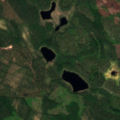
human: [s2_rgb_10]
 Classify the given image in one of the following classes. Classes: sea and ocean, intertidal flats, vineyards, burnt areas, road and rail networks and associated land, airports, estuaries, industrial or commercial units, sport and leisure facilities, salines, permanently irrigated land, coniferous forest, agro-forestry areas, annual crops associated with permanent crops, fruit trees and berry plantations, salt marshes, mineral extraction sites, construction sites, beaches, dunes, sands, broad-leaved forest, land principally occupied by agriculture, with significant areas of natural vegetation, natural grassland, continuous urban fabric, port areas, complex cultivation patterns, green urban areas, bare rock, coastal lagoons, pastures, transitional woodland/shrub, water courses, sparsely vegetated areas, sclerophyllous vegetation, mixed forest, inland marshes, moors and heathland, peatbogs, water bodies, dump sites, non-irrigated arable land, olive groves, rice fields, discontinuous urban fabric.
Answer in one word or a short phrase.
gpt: coniferous forest, transitional woodland/shrub